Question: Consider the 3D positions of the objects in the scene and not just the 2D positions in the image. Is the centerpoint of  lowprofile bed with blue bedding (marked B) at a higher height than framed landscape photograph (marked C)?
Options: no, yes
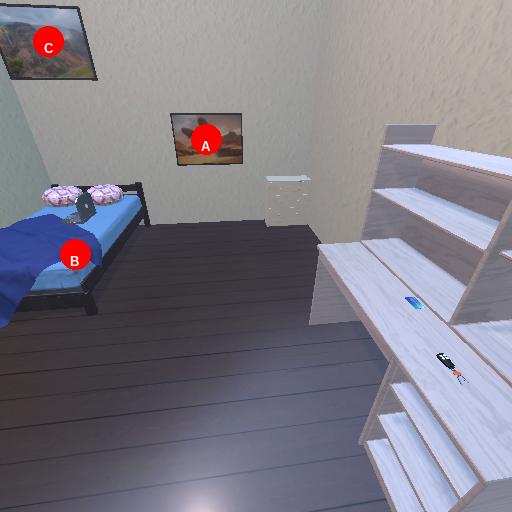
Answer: no